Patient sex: M
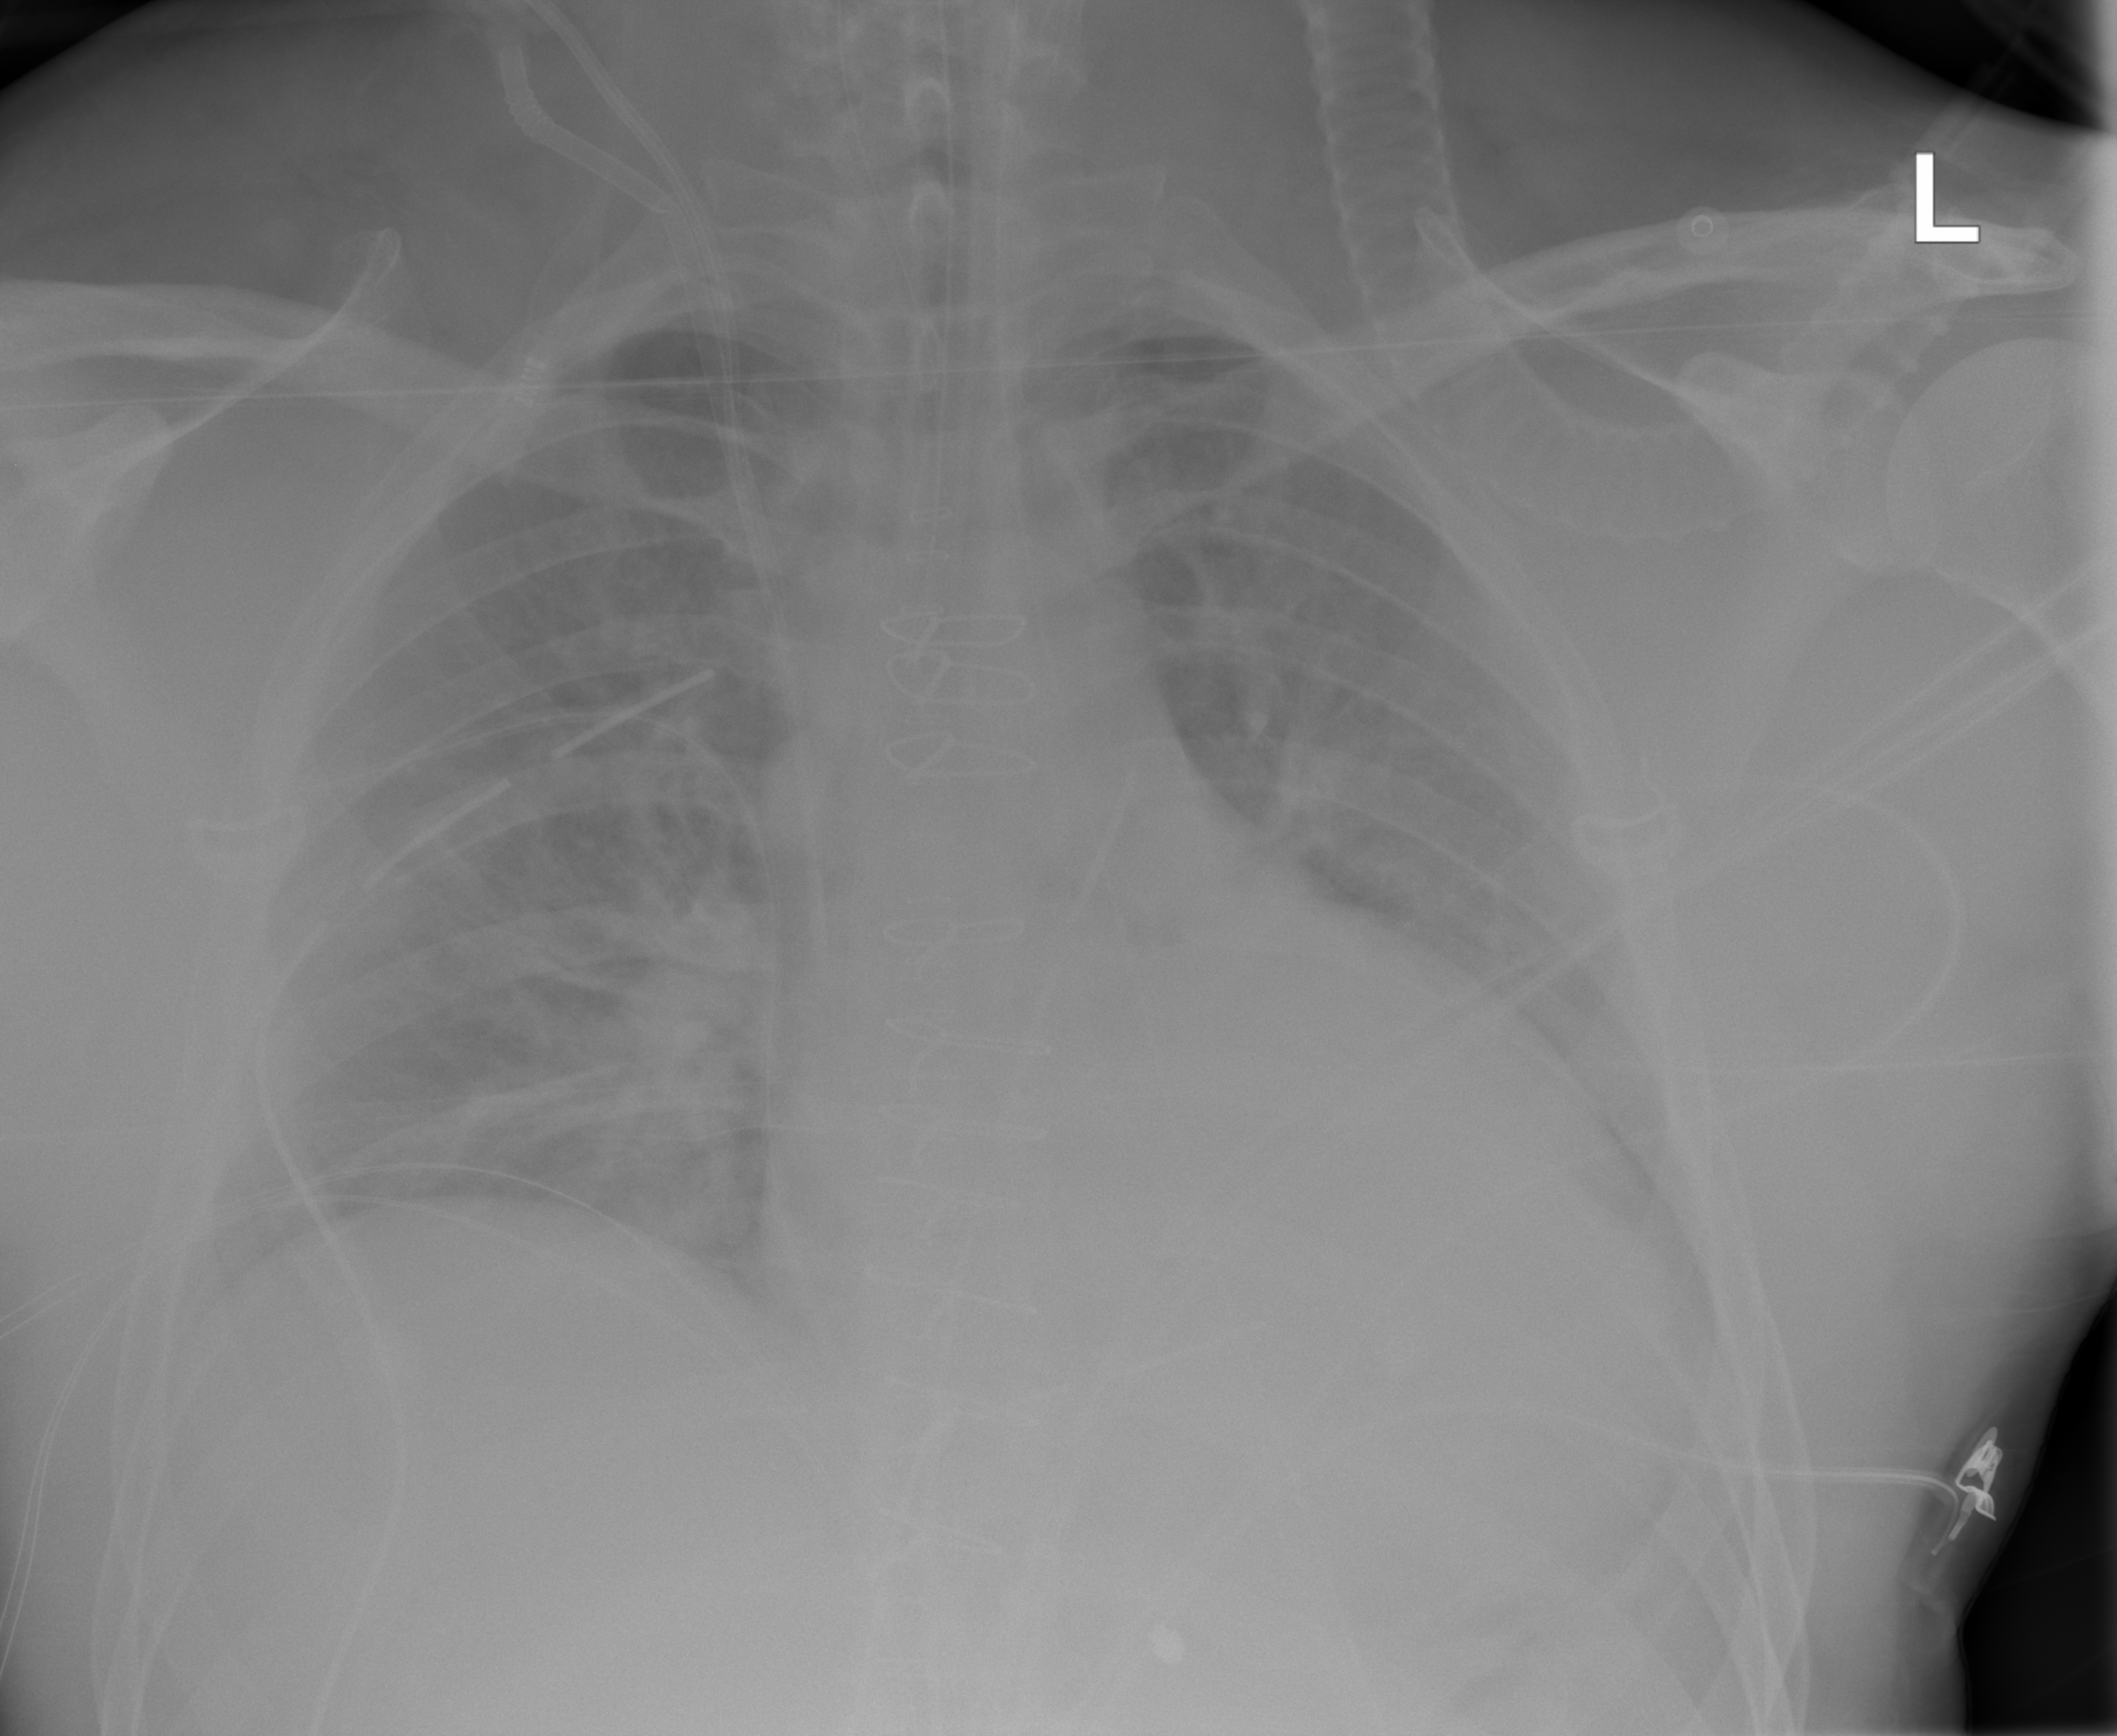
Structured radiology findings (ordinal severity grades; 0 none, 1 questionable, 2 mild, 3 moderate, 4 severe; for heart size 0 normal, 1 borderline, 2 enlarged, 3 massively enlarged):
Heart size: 3
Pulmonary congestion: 2
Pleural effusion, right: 0
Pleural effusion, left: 0
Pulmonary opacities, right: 2
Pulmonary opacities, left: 0
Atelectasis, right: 0
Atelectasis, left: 0